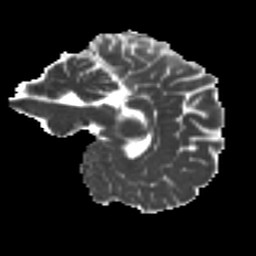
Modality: MD
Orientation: sagittal
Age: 28
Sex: male
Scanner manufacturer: ge
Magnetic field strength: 3 T
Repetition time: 7.8 s
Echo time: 0.0606 s